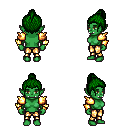
a pixel art fantasy rpg character, female body template, orc, green skin, gold arm armor, gold greaves, green short topknot hairstyle, four views (front, back, left, right), 2x2 character sprite sheet, small pixel art, hard edges, no anti-aliasing